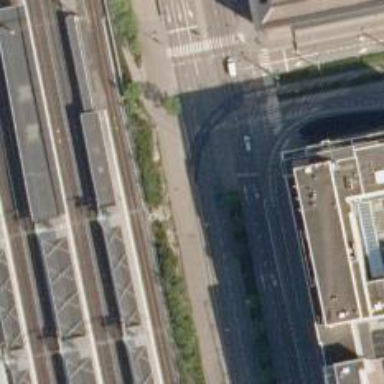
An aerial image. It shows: Tram railway with contact line for electrification. Physical markings segregate the tram track.